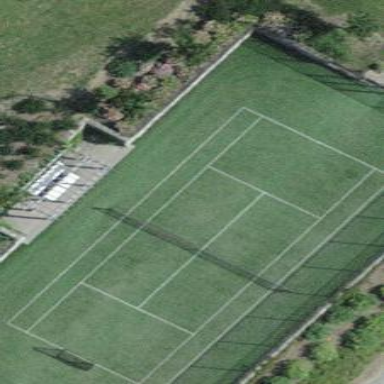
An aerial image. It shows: Tennis court on the leisure land pitch.